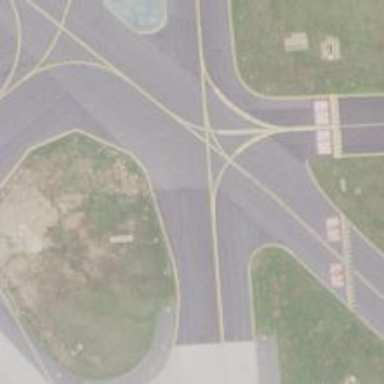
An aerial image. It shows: View of taxiway at the airport.